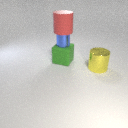
large green rubber cube to the left of large yellow metal cylinder